Question: I want to compute the average of distances between each column and other columns in a matrix except itself.
I wrote this code:
'''
For i=1:m
For j=1:m-1
If(i==j)
d=0;
Else
d=pdist2(a(:,i),a(:,j),'jaccard');
s=sum(d)/(m-1);
End
End
End
'''
The matrix is nxm.
I know that pdist2 function support some distance measures like jaccard , cosine , hamming , euclidean....
But If I want to compute canberra or clark distance measures or measures like them, I should define a function in pdist2 this way:
'''
D=pdist2(x,y,@distfun)
'''
I wanted to know how to define a distance function for these measures?
---
Edit: The aim is to then empirically obtain the point where the values start to decrease but the figures don't show this...

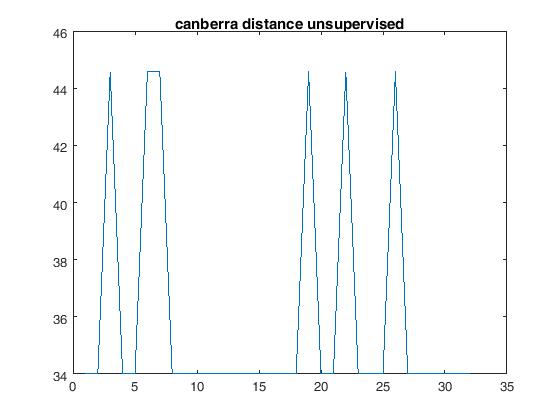
Answer: The <URL> is defined as
<URL>
You are passing two column vectors into 'pdist2', so we can implement the above equation as an anonymous function which accepts to vector inputs...
'''
fCanberraDist = @(p,q) sum( abs(p - q) ./ ( abs(p) + abs(q) ) );
'''
Now you have the function handle, you can use the following:
'''
% ... previous code
d = pdist2( a(:,i), a(:,j), fCanberraDist );
% ... further code
'''
Note you're not currently doing anything with your result, I'm assuming that's just for the sake of the example code.
You can define any other custom distance measure in a similar way, as either an anonymous function or a fully separate function (in its own .m file or defined locally).